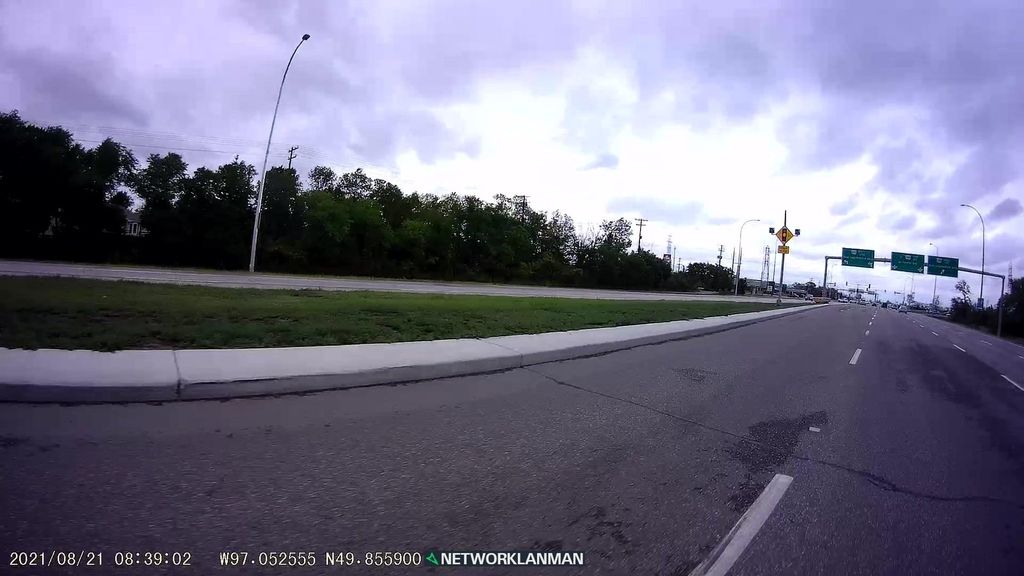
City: winnipeg